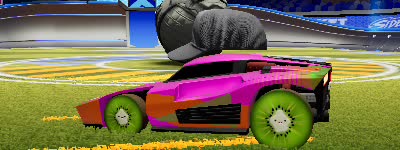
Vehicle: breakout